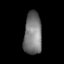
Tissue: lung
Cell type: Endothelial cells
Senescence score: 0.6756
Nuclear area (px): 740
Mean DAPI intensity: 121.703